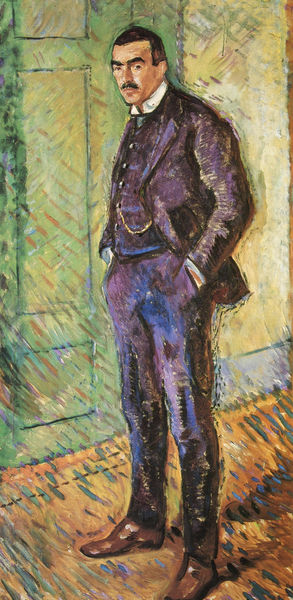
Titel: Portrait Jappe Nilssen
Künstler: Edvard Munch
Standort: Oslo
Institution: Munch-Museet
Schlagwörter: blau, mann, weiß, gelb, grün, impressionismus, braun, orange, profil, tür, teppich, anzug, bart, hemd, hose, jacke, schnurrbart, wand, gesicht, kragen, portrait, porträt, pastos, boden, stehend, schrank, schuhe, kette, violett, uhr, weste, fussboden, tasche, uhrenkette, uhrkette, hosentasche, taschenuhr, jacker, lilla, pinselspur, impreassionismus